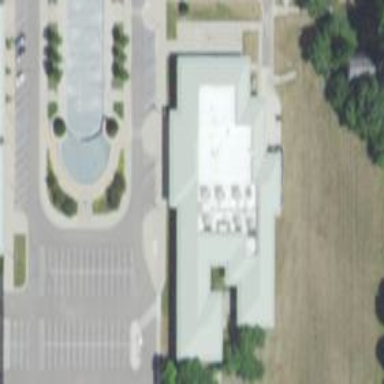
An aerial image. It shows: Library building.